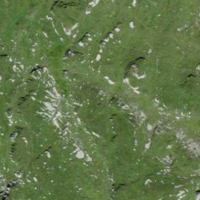
EUNIS habitat code: 23
Species observed at this site:
Campanula rotundifolia